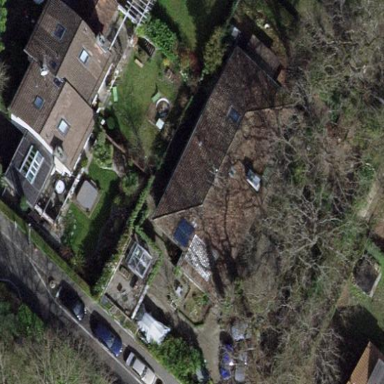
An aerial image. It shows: Garden surrounded by fence.